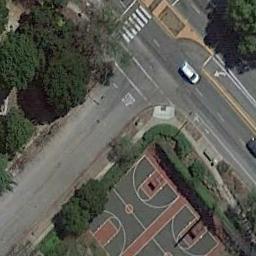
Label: basketball_court